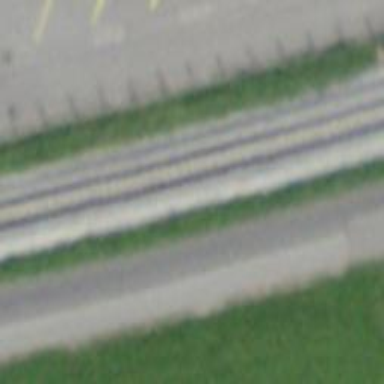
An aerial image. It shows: Narrow-gauge railway track electrified by contact line.